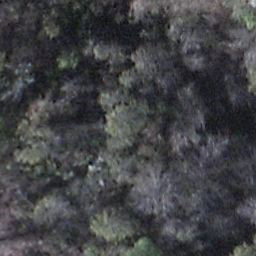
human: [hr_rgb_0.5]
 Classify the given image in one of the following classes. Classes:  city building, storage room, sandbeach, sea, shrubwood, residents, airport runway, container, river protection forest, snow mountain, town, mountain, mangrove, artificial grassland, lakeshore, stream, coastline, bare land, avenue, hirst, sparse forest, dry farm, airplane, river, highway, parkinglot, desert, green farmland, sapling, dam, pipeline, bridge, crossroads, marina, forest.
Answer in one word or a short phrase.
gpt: shrubwood